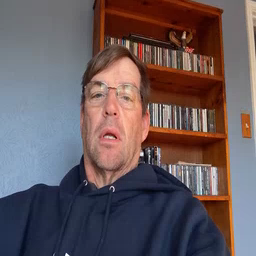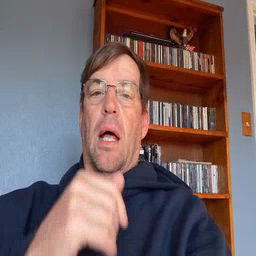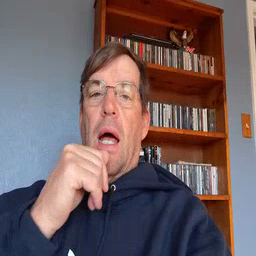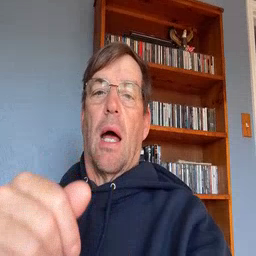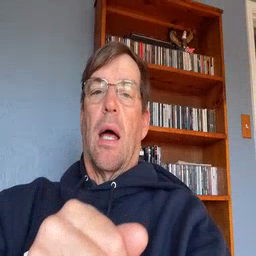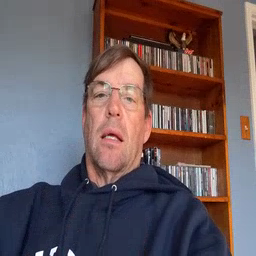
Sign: hide